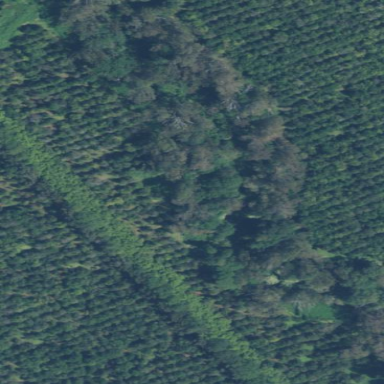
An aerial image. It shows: Orchard filled with macadamia trees.